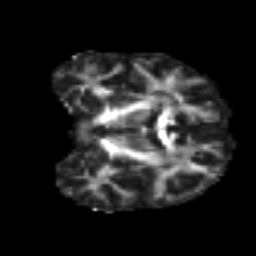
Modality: FA
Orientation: coronal
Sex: female
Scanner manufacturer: ge
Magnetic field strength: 3 T
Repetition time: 7 s
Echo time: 0.08 s